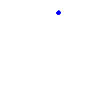
Particle: kaon